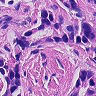
Metastatic tissue present: yes